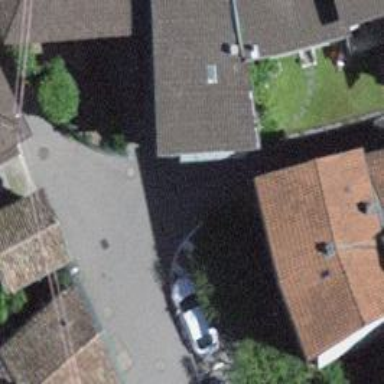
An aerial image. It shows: Living street.